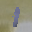
Label: 1